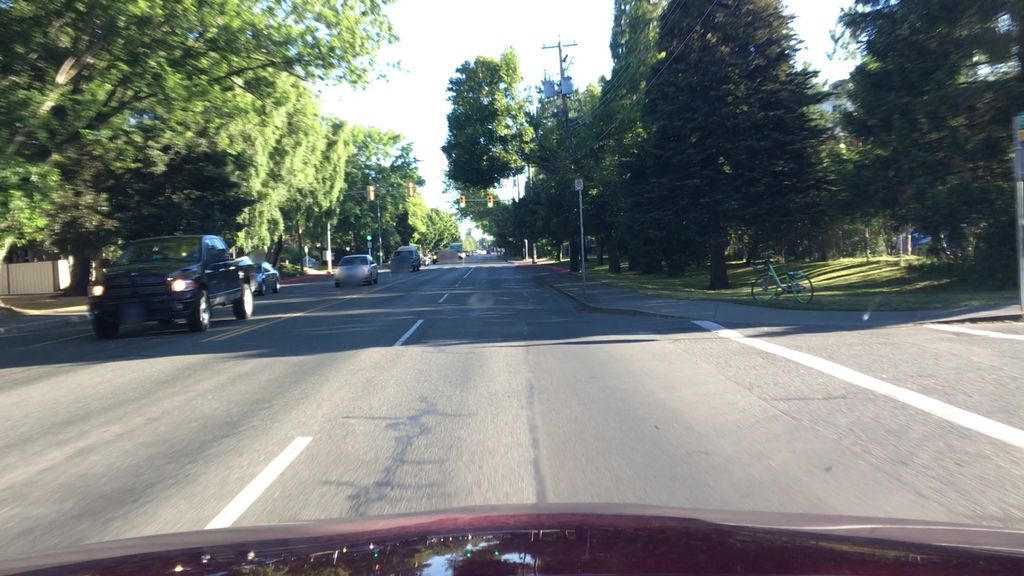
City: victoria